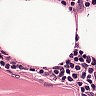
Metastatic tissue present: no